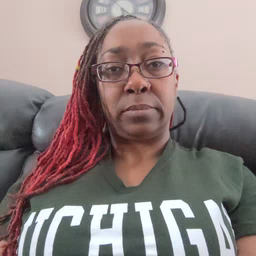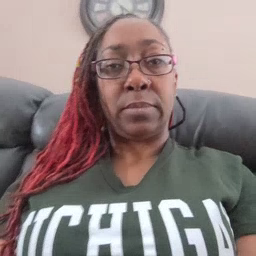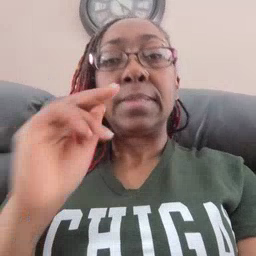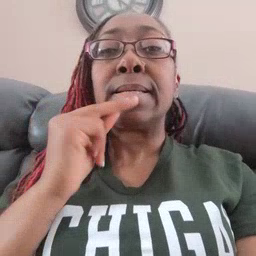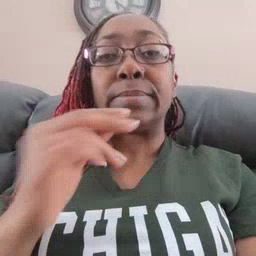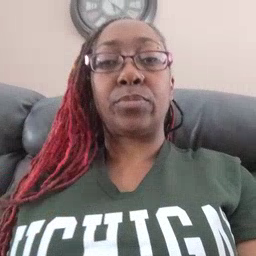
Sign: kiss